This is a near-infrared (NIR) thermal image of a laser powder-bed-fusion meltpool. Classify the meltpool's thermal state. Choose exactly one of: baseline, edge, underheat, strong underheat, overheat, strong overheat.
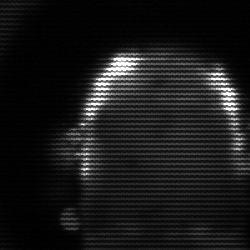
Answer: baseline